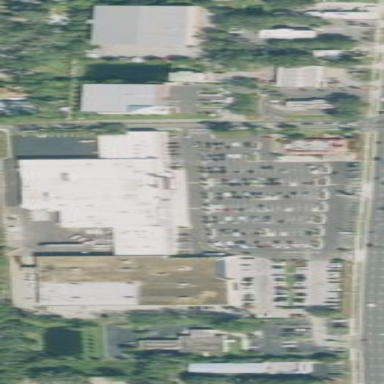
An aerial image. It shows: Retail area.